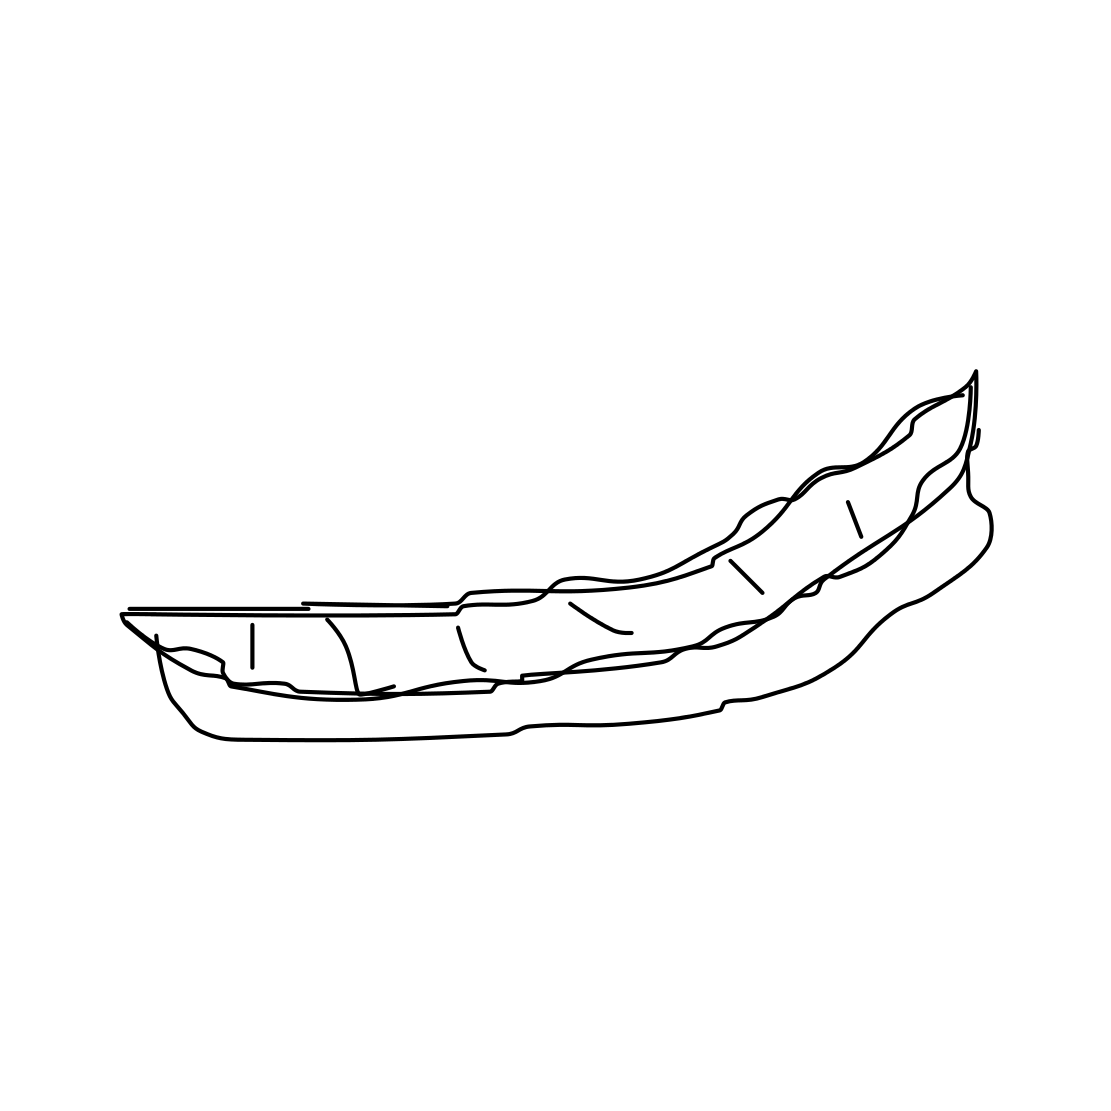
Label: canoe